Chest X-ray. View position: PA
Patient age: 83
Patient sex: F
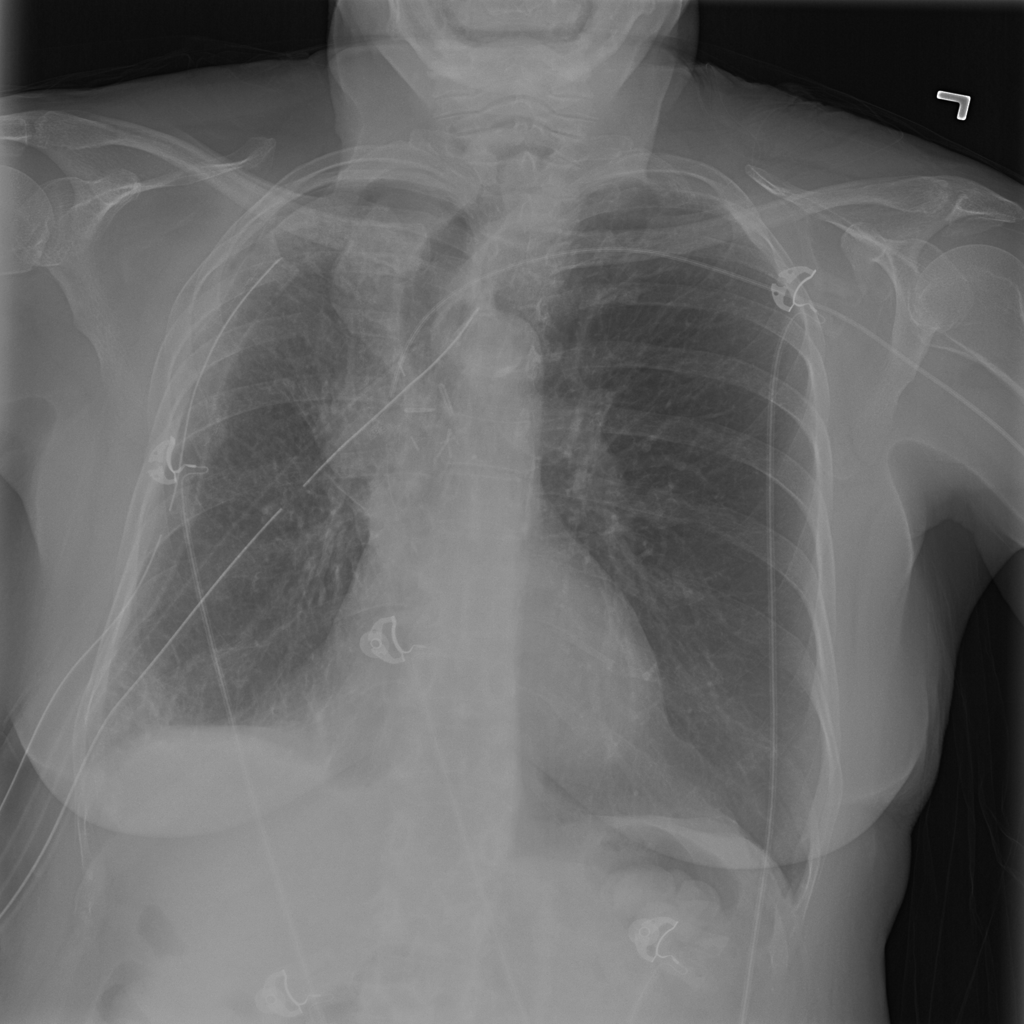
Finding: Pneumothorax